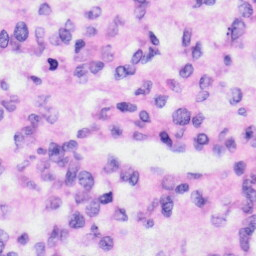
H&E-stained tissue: Liver